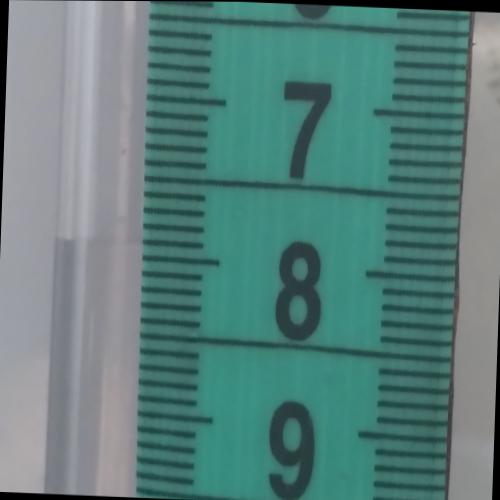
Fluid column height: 7.9 cm